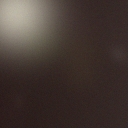
Screen state: off